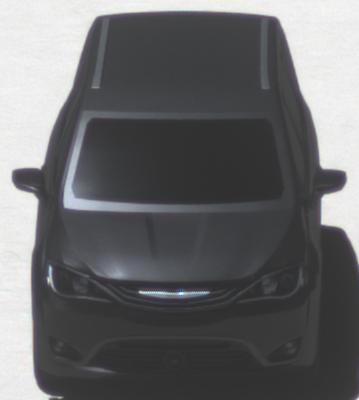
Make: Chrysler
Model: Pacifica
Detailed model: -
Model produced from: 2016
Model produced until: 2020
Doors: 5
Color: black
Road condition: dry road
Daytime: midday
Contrast: high contrast